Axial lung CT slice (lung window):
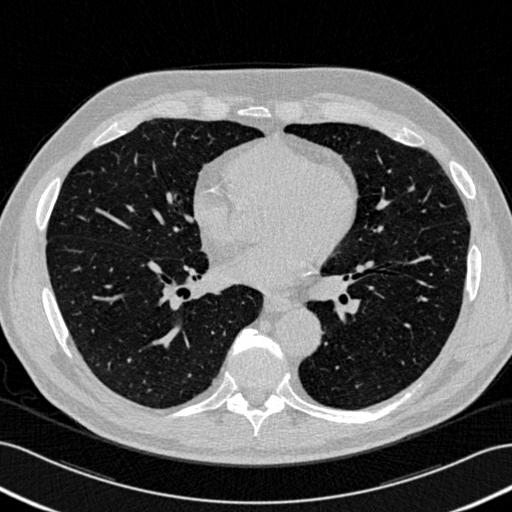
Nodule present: no